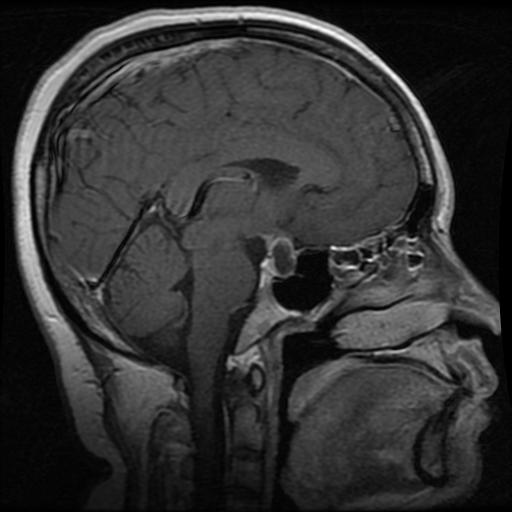
Label: pituitary